Current action and preconditions to check: path_clear

Your task: For each precondition in the list above, predict whether it will hold at this action.

Consider the current scene as observed from the mobile robot's camera, and analyze the predicted future states of all dynamic agents (e.g., people, animals, vehicles, or any moving entities) within the NEXT SECOND.

IMPORTANT: Only answer "very likely" if you are absolutely certain—based on strong, clear evidence—that a dynamic agent will violate the precondition in the predicted future state. Do NOT answer "very likely" for unlikely, ambiguous, or low-probability risks.

Ask yourself for each precondition: Is there a high probability, with clear and convincing evidence, that the predicted future states of any dynamic agent will interfere with the predicted future state of the currently executing action within the NEXT SECOND, causing that precondition to fail?

Assess the risk level based on these predictions. Use "likely" or "very likely" if motions create a clear risk of interference.

Use "neutral" or "improbable" if agents are nearby but their predicted paths are clearly diverging or non-conflicting.

Failure Risk Categories: "very improbable", "improbable", "neutral", "likely", "very likely"

Answer Format: Output ONLY the probability_of_failure value from these categories: "very improbable", "improbable", "neutral", "likely", "very likely"

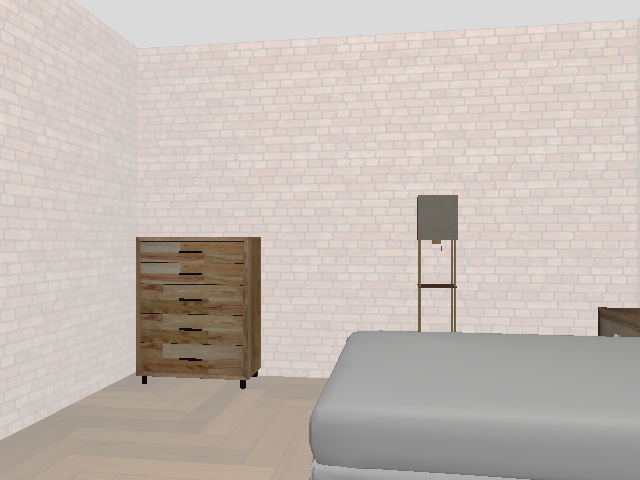

Answer: very improbable